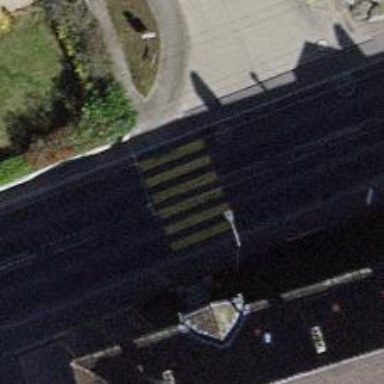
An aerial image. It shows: Marked road crossing.